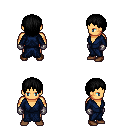
a pixel art fantasy rpg character, male body template, human, tanned skin, blue robe, gold greaves, black plain hairstyle, metal gloves, brown shoes, four views (front, back, left, right), 2x2 character sprite sheet, small pixel art, hard edges, no anti-aliasing